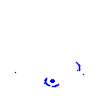
Particle: proton